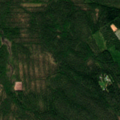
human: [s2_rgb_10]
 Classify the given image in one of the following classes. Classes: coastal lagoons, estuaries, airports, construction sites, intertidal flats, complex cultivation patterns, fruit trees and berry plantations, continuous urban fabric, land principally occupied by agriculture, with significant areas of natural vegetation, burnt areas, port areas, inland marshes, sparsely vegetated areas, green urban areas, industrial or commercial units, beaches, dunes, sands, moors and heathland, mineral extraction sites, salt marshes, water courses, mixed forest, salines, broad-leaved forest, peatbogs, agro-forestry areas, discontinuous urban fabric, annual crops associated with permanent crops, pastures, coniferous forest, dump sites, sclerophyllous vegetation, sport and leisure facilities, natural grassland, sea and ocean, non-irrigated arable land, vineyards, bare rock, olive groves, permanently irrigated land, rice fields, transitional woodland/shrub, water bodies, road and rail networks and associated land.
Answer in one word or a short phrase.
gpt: coniferous forest, mixed forest